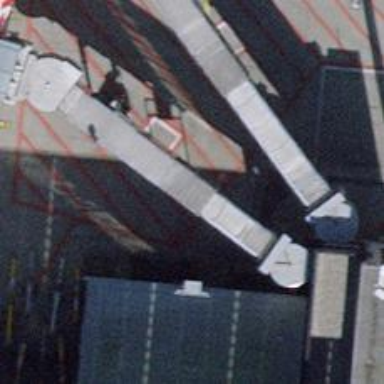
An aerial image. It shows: Airport parking position.